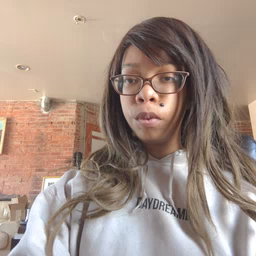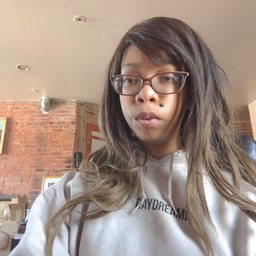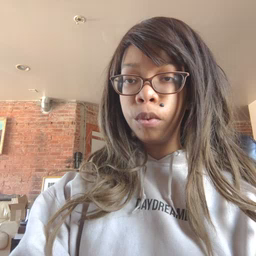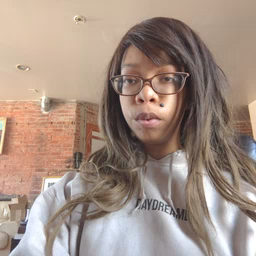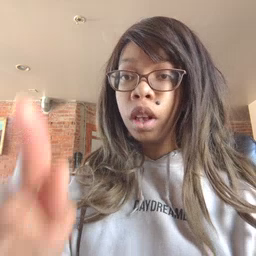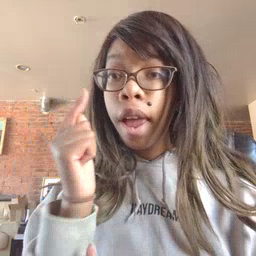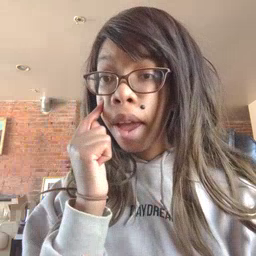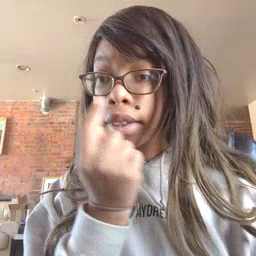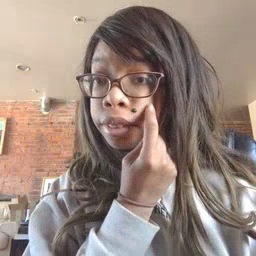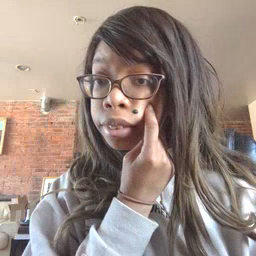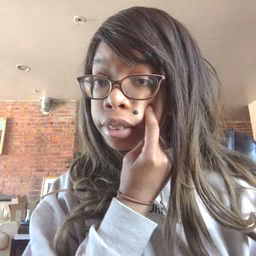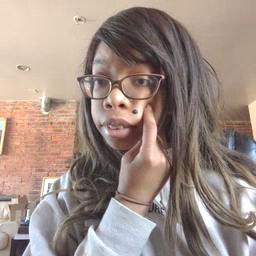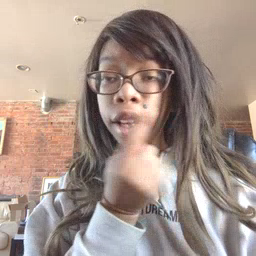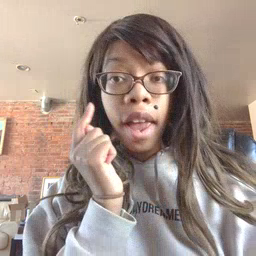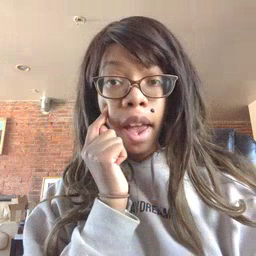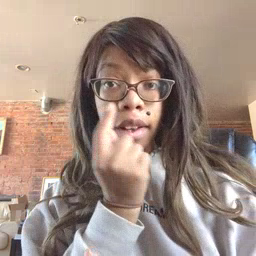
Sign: eye